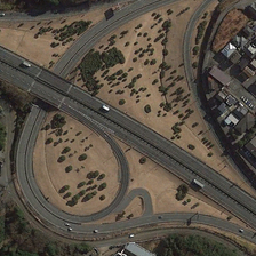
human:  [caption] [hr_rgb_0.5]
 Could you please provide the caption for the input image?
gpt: Near the overpass is a dense residential area.

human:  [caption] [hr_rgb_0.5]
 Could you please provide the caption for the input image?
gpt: There are dense residential areas near the overpass.

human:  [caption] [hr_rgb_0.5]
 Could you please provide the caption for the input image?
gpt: There is a dense residential area near the viaduct.

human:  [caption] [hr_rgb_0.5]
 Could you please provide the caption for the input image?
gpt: There are dense residential areas near the viaduct.

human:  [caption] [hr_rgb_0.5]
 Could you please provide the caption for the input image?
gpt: There is a dense residential area near the overpass.